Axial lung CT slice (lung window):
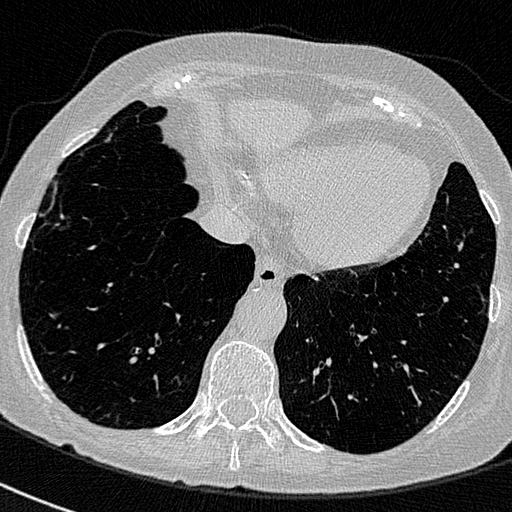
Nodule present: no